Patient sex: F
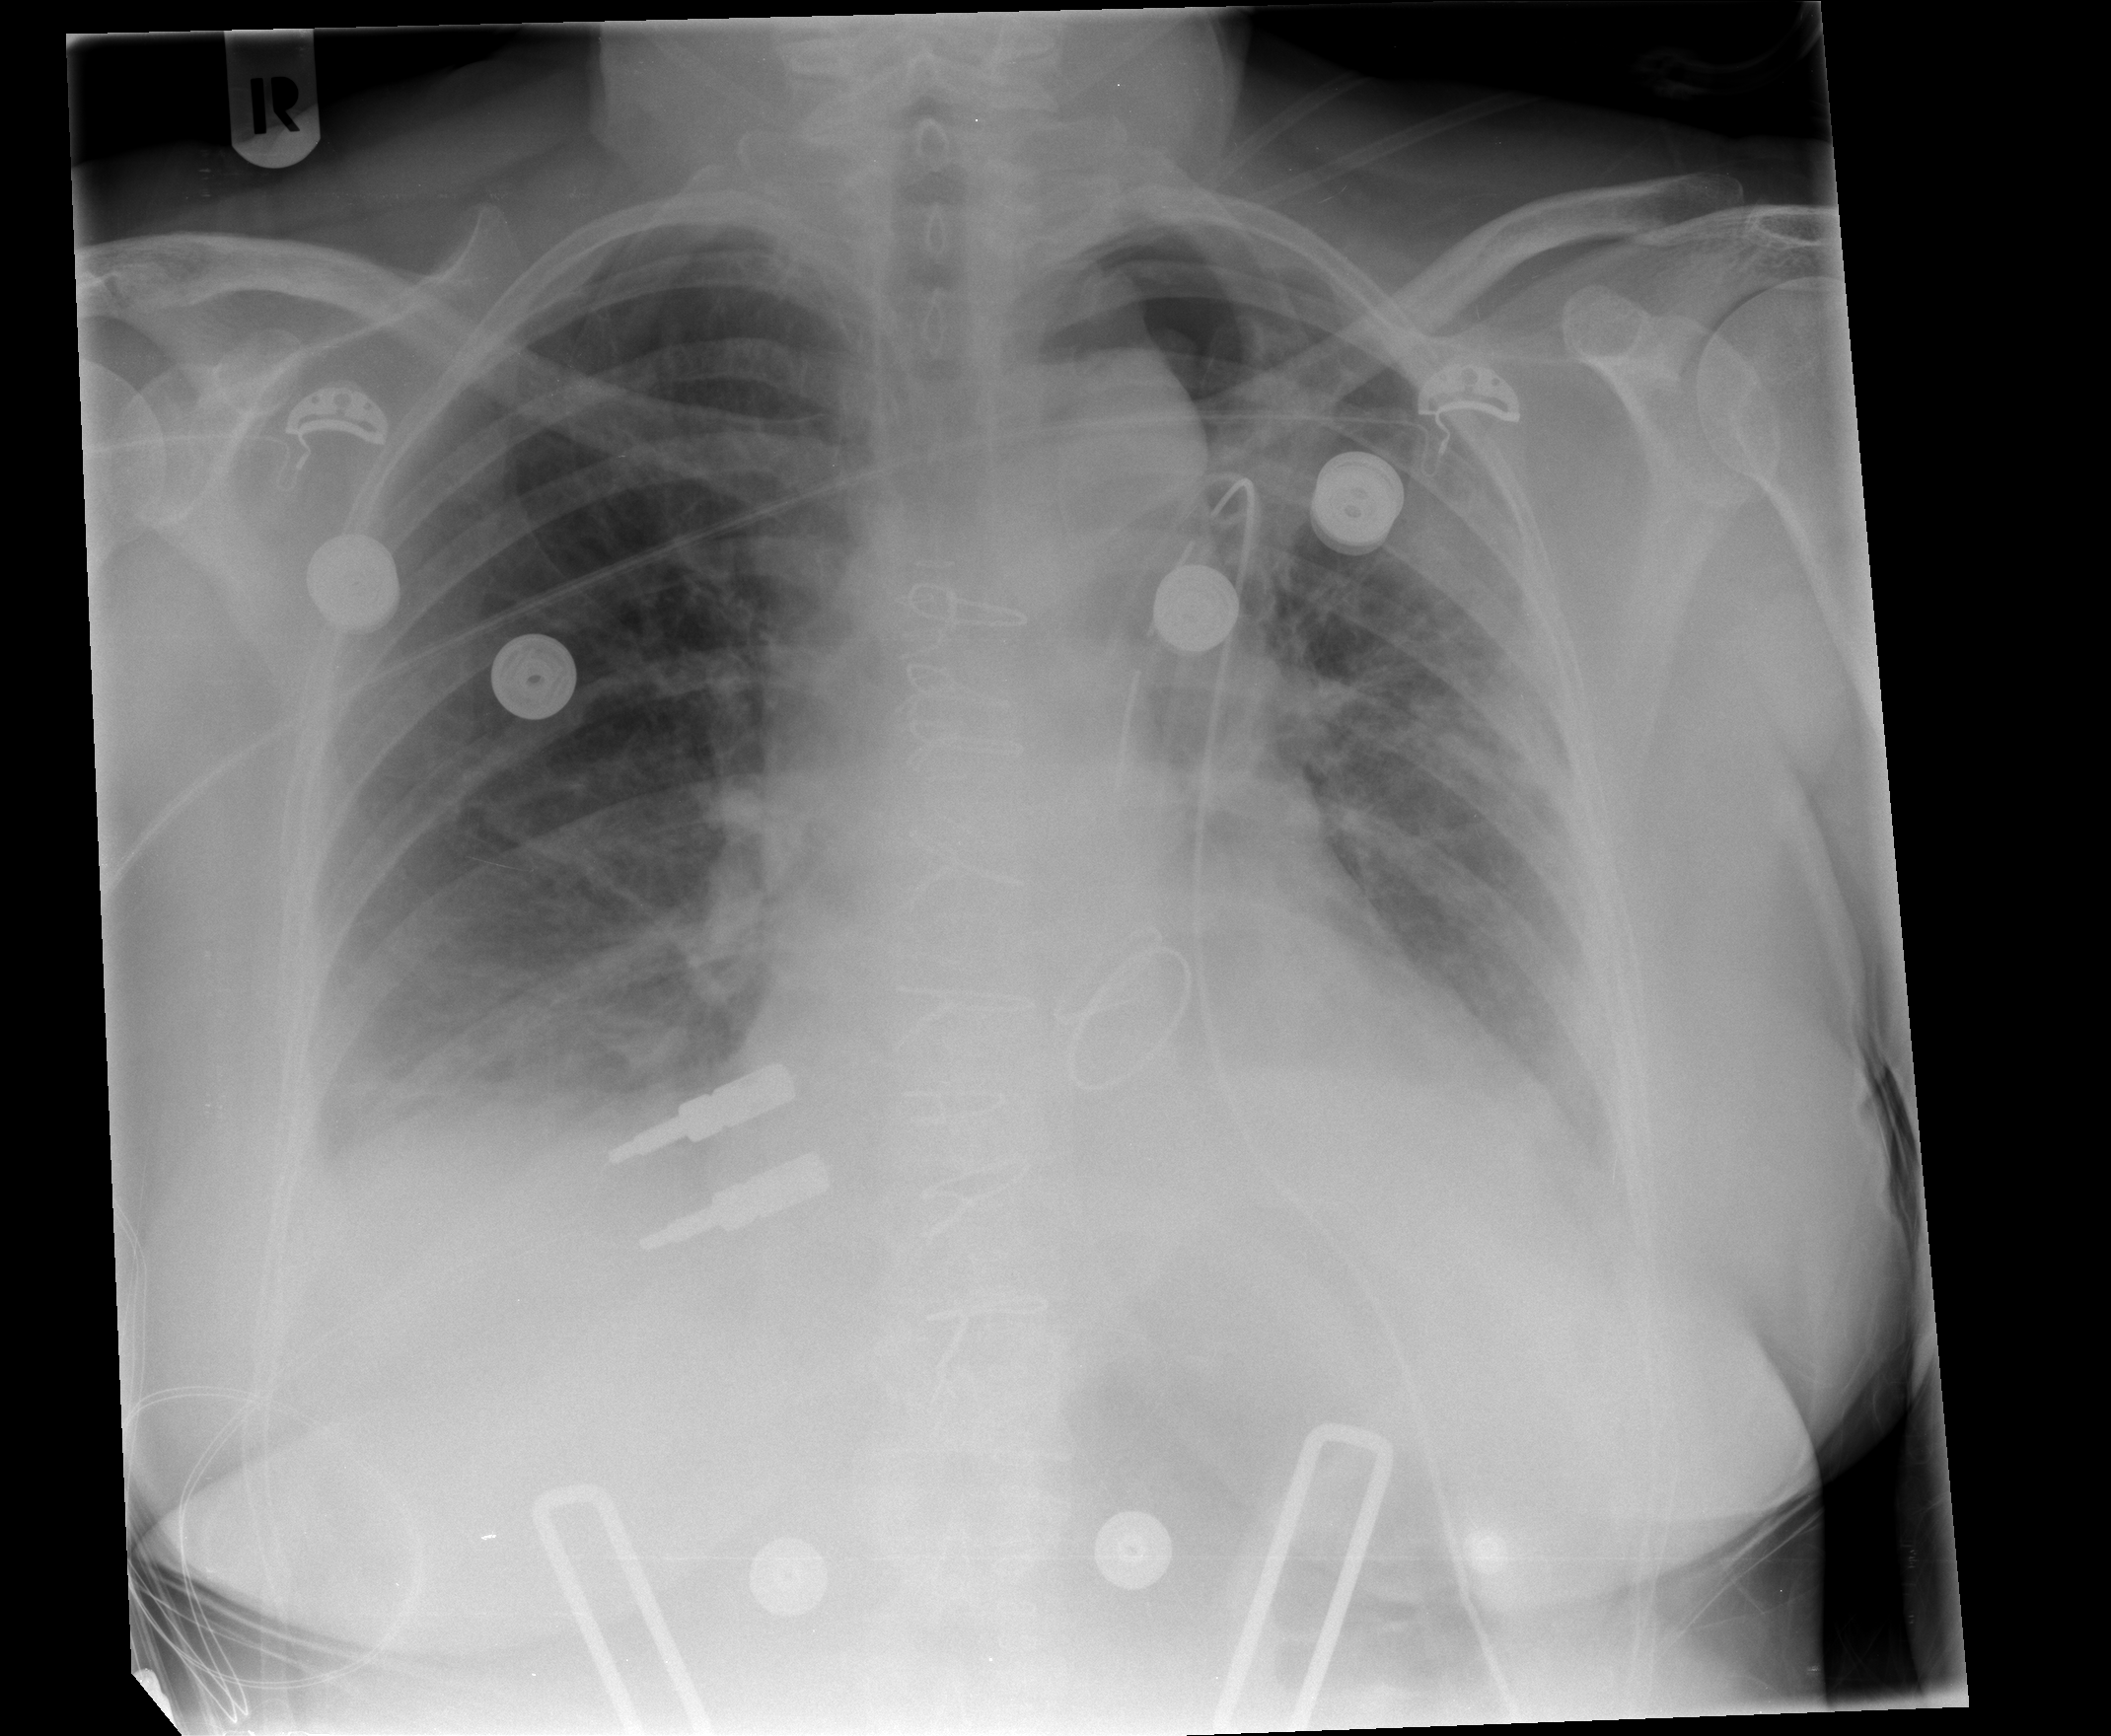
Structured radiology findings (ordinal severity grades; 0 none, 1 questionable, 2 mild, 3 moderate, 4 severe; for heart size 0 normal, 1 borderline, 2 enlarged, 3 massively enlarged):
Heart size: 2
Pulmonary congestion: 0
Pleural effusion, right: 2
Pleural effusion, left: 2
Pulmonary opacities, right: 0
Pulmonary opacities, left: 2
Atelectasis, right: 2
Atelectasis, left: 2